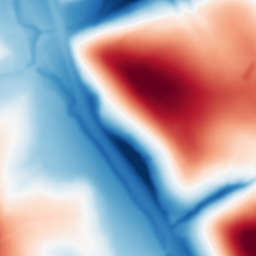
Category: multiscale
Decomposition family: dog_multiscale
Decomposition parameters: sigma_ratio: 2
n_scales: 5
base_sigma: 2
Upsampling method: edge_directed
Upsampling parameters: scale: 4
Upsampling scale: 4